Question:
I have list of images stored in R.drawable file. I want to share image when user click the one image from list of images. I have following for display list of images and sort order. But when i click one image, the share intent is not working.
MyCode:
'''
public class MainActivity extends Activity {
EditText edittext;
ListView listview;
ImageView imageview;
String[] text = { "AbdulKalam",
"AIGross",
"AlbertAbrahamMichelson",
"AlbertEinstein",
"AlbertHofmann",
"AlbrechtvonHaller",
"AlessandroVolta",
"AlexanderCalder "};
int[] image={R.drawable.abdul_kalam,
R.drawable.ai_gross,
R.drawable.albert_abraham_michelson,
R.drawable.albert_einstein,
R.drawable. albert_hofmann,
R.drawable. albrecht_von_haller,
R.drawable. alessandro_volta,
R.drawable. alexander_calder,
R.drawable. alexander_fleming};
int textlength = 0;
ArrayList<String> text_sort = new ArrayList<String>();
ArrayList<Integer> image_sort = new ArrayList<Integer>();
@Override
public void onCreate(Bundle savedInstanceState) {
super.onCreate(savedInstanceState);
setContentView(R.layout.activity_main);
edittext = (EditText) findViewById(R.id.EditText01);
final ListView listview = (ListView) findViewById(R.id.ListView01);
imageview=(ImageView)findViewById(R.id.ImageView01);
listview.setAdapter(new MyCustomAdapter(text, image));
edittext.addTextChangedListener(new TextWatcher()
{
public void afterTextChanged(Editable s)
{
}
public void beforeTextChanged(CharSequence s, int start,
int count, int after)
{
}
public void onTextChanged(CharSequence s, int start,
int before, int count)
{
textlength = edittext.getText().length();
text_sort.clear();
image_sort.clear();
for (int i = 0; i < text.length; i++)
{
if (textlength <= text[i].length())
{
if (edittext.getText().toString().
equalsIgnoreCase((String) text[i].subSequence(0, textlength)))
{
text_sort.add(text[i]);
image_sort.add(image[i]);
}
}
}
listview.setAdapter(new MyCustomAdapter
(text_sort, image_sort));
listview.setOnItemClickListener(new OnItemClickListener(){
@Override
public void onItemClick(AdapterView<?> parent, View view,
int position, long rowId) {
// TODO Auto-generated method stub
finalStringTouch=listview.getItemAtPosition(position).toString();
Intent sharingIntent = new Intent(Intent.ACTION_SEND);
sharingIntent.setType("image/png");
sharingIntent.putExtra("image", Touch);
startActivity(Intent.createChooser(sharingIntent, "Share image using"));
}
});
}
});
}
class MyCustomAdapter extends BaseAdapter
{
String[] data_text;
int[] data_image;
MyCustomAdapter()
{
}
MyCustomAdapter(String[] text, int[] image)
{
data_text = text;
data_image = image;
}
MyCustomAdapter(ArrayList<String> text, ArrayList<Integer> image)
{
data_text = new String[text.size()];
data_image = new int[image.size()];
for(int i=0;i<text.size();i++)
{
data_text[i] = text.get(i);
data_image[i] = image.get(i);
}
}
public int getCount()
{
return data_text.length;
}
public String getItem(int position)
{
return null;
}
public long getItemId(int position)
{
return position;
}
public View getView(int position, View convertView, ViewGroup parent)
{
LayoutInflater inflater = getLayoutInflater();
View row;
row = inflater.inflate(R.layout.listview, parent, false);
TextView textview = (TextView) row.findViewById(R.id.TextView01);
ImageView imageview = (ImageView) row
.findViewById(R.id.ImageView01);
textview.setText(data_text[position]);
imageview.setImageResource(data_image[position]);
return (row);
}
}
'''
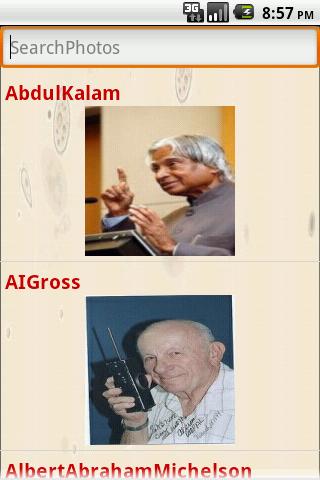
Answer: There is no extra named '"image"' in <URL>. You need to use 'EXTRA_STREAM' for an image, providing a path on the filesystem to the image in question. As a result, AFAIK, you cannot share a drawable resource directly -- you would have to copy that to a file, then share the file.